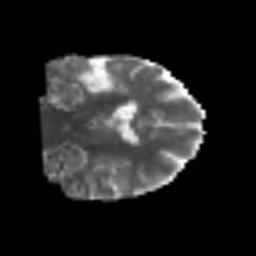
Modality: MD
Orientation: coronal
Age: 56
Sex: male
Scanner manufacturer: siemens
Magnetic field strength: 3 T
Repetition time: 6.1 s
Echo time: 0.101 s